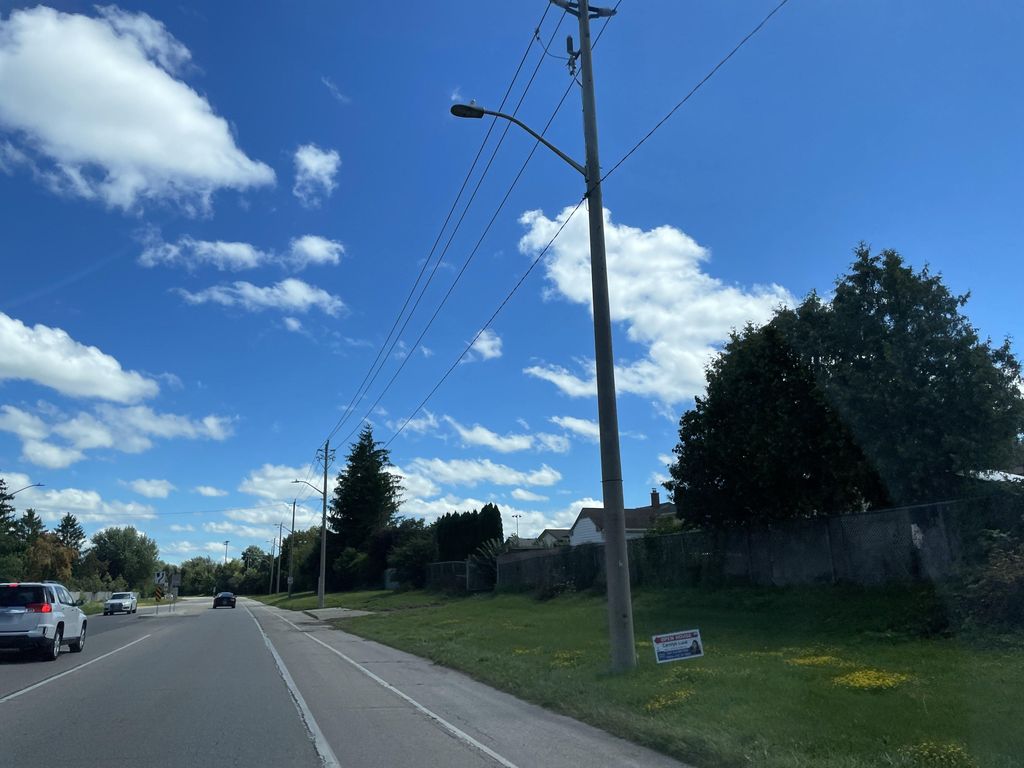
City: kitchener-waterloo